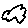
Label: cloud